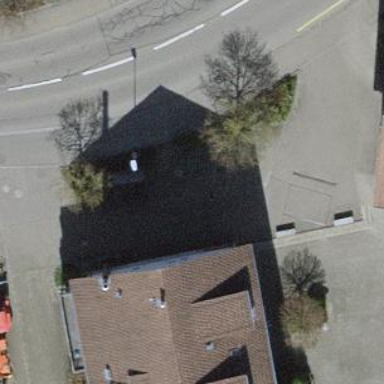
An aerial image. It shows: Bus stop with platform for public transport.